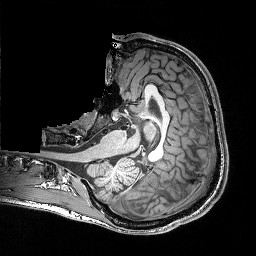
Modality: T1w
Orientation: axial
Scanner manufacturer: siemens
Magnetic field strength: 3 T
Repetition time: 0.02 s
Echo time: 0.005 s